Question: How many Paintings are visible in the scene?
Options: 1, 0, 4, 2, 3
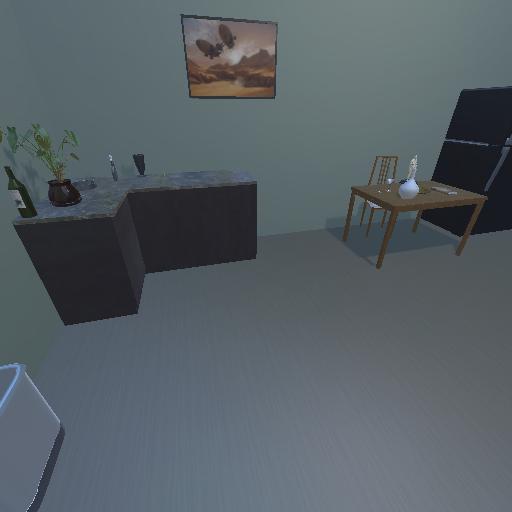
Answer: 1